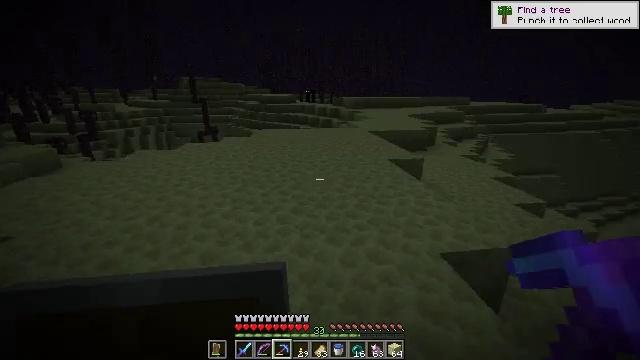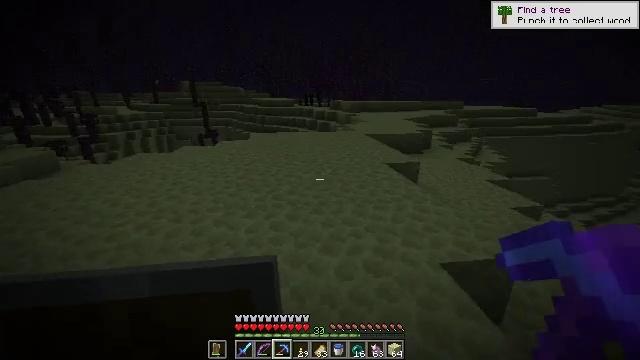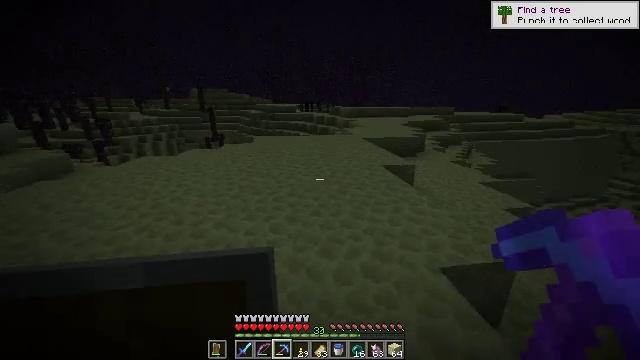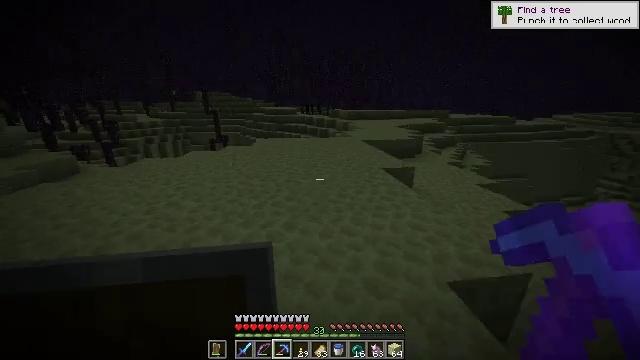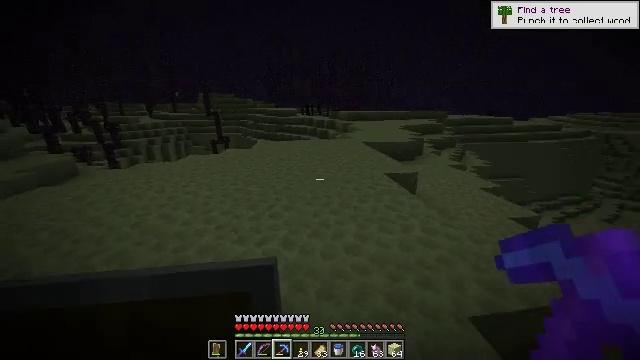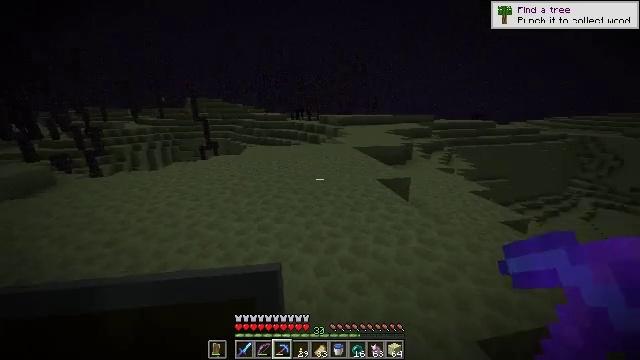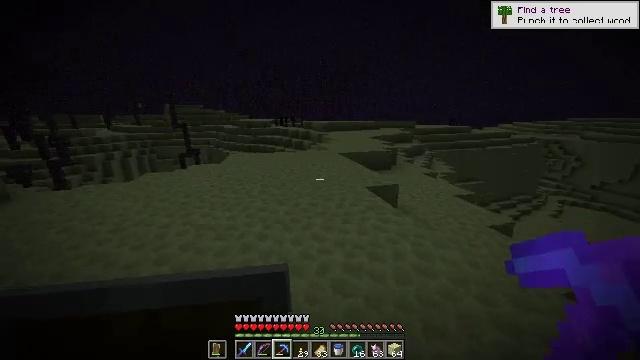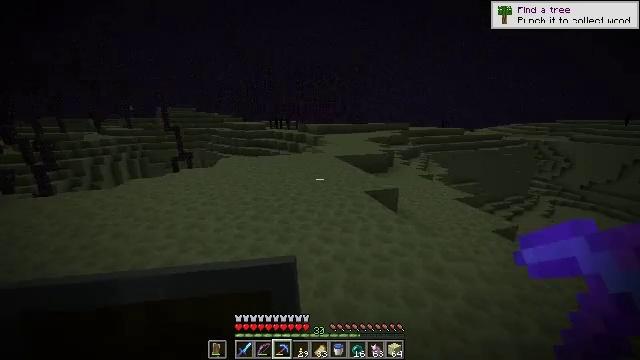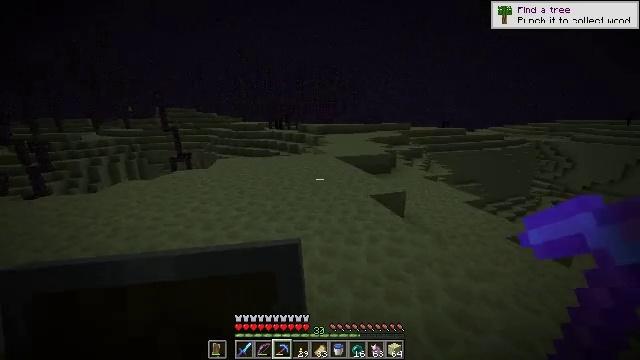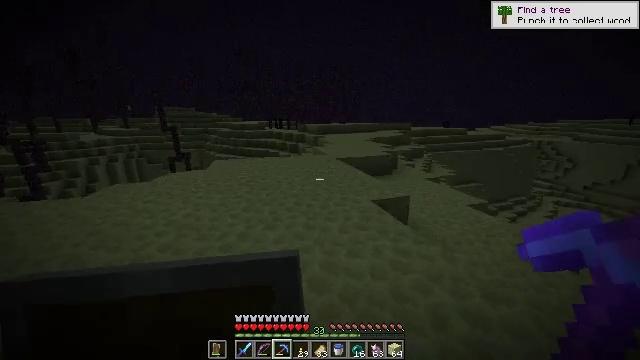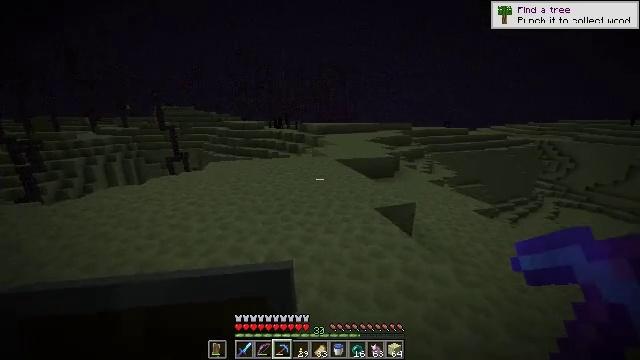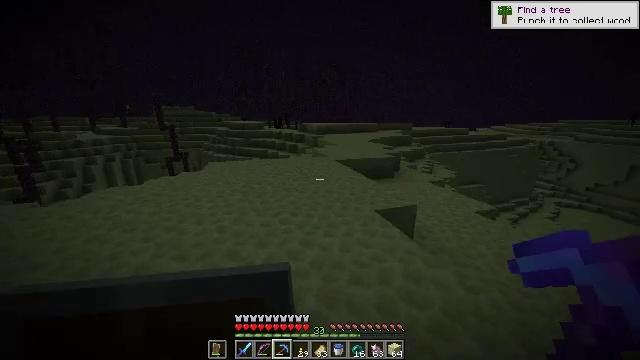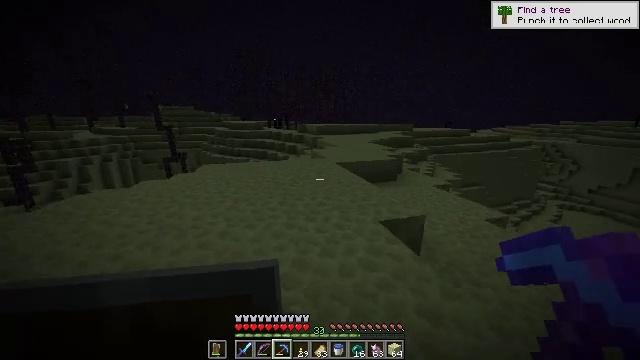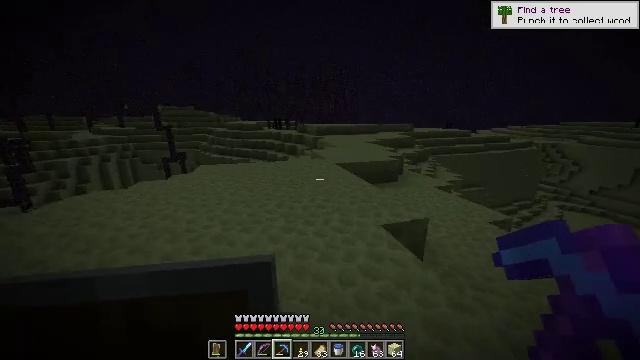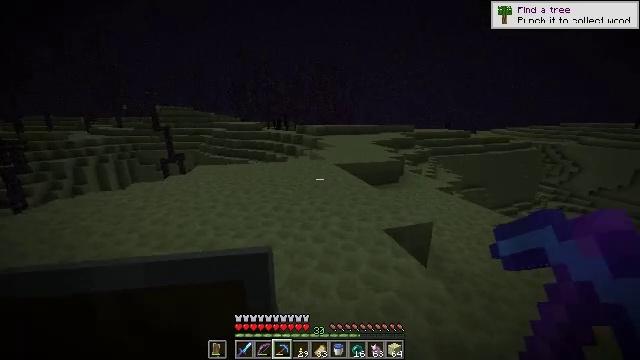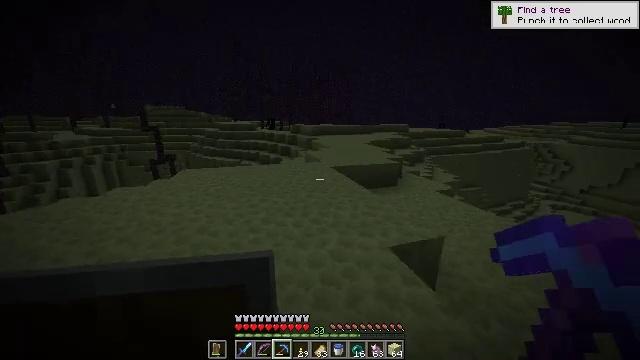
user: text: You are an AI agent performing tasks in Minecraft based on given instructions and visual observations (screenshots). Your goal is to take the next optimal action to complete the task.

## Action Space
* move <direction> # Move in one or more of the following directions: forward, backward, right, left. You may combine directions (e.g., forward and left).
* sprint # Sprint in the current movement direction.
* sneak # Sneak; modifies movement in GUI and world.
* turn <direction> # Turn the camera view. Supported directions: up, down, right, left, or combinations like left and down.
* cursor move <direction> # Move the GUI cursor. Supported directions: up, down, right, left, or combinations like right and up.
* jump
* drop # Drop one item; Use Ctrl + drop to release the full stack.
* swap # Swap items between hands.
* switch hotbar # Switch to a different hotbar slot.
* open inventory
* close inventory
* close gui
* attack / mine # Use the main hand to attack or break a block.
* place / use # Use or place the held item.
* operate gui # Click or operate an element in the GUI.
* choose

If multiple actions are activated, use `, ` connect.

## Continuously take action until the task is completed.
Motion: motion action
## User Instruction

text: Extract end stone with a pickaxe.
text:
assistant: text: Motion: move forward, sprint
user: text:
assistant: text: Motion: move forward, sprint
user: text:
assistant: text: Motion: move forward, sprint
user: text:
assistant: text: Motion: move forward
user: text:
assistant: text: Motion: move forward, turn right and up
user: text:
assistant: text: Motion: move forward, turn right and up
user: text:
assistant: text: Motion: move forward, turn right
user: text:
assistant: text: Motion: move forward
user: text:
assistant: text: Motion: move forward
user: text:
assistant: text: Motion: move forward
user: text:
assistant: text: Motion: move forward
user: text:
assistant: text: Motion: move forward
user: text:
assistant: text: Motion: move forward
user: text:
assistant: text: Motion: move forward
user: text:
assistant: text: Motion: move forward, turn right
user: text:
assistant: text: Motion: move forward, turn right
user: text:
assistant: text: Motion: move forward
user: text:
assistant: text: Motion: move forward, turn right
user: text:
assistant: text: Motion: move forward, turn right
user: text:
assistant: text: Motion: move forward, turn right
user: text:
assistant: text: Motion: move forward
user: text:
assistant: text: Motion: move forward
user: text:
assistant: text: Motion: move forward
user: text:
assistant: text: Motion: move forward
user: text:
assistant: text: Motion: move forward
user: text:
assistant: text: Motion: move forward
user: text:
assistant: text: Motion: move forward
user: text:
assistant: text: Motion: move forward
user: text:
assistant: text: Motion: move forward, jump
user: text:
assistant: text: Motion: move forward, jump